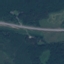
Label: Highway